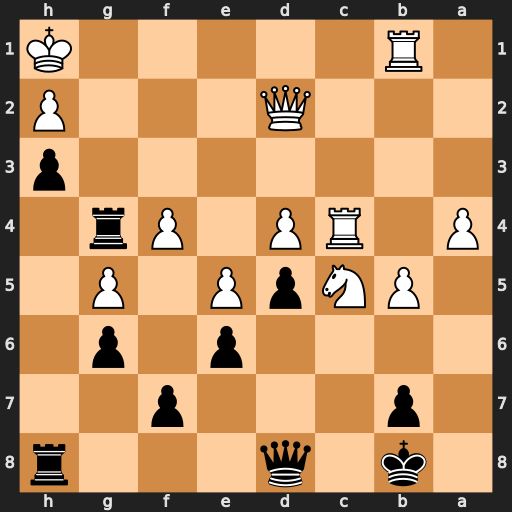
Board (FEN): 1k1q3r/1p3p2/4p1p1/1PNpP1P1/P1RP1Pr1/7p/3Q3P/1R5K
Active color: b
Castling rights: -
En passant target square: -
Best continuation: dxc4